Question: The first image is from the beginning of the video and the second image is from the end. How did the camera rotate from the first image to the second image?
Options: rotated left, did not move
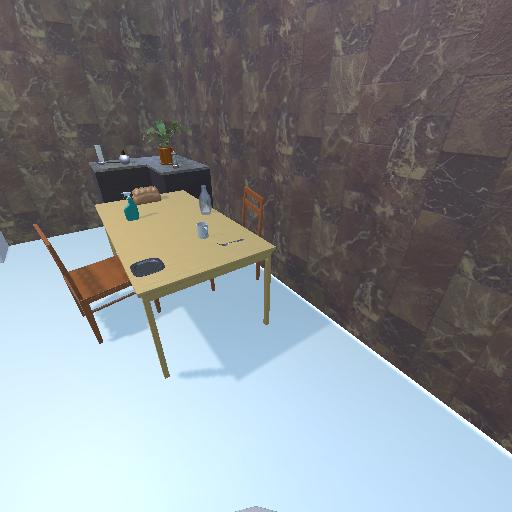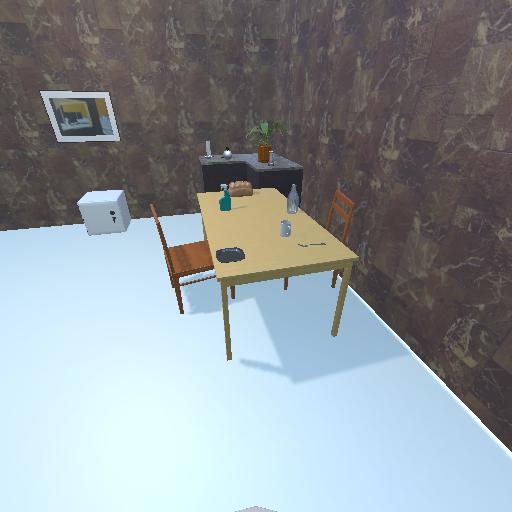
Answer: rotated left